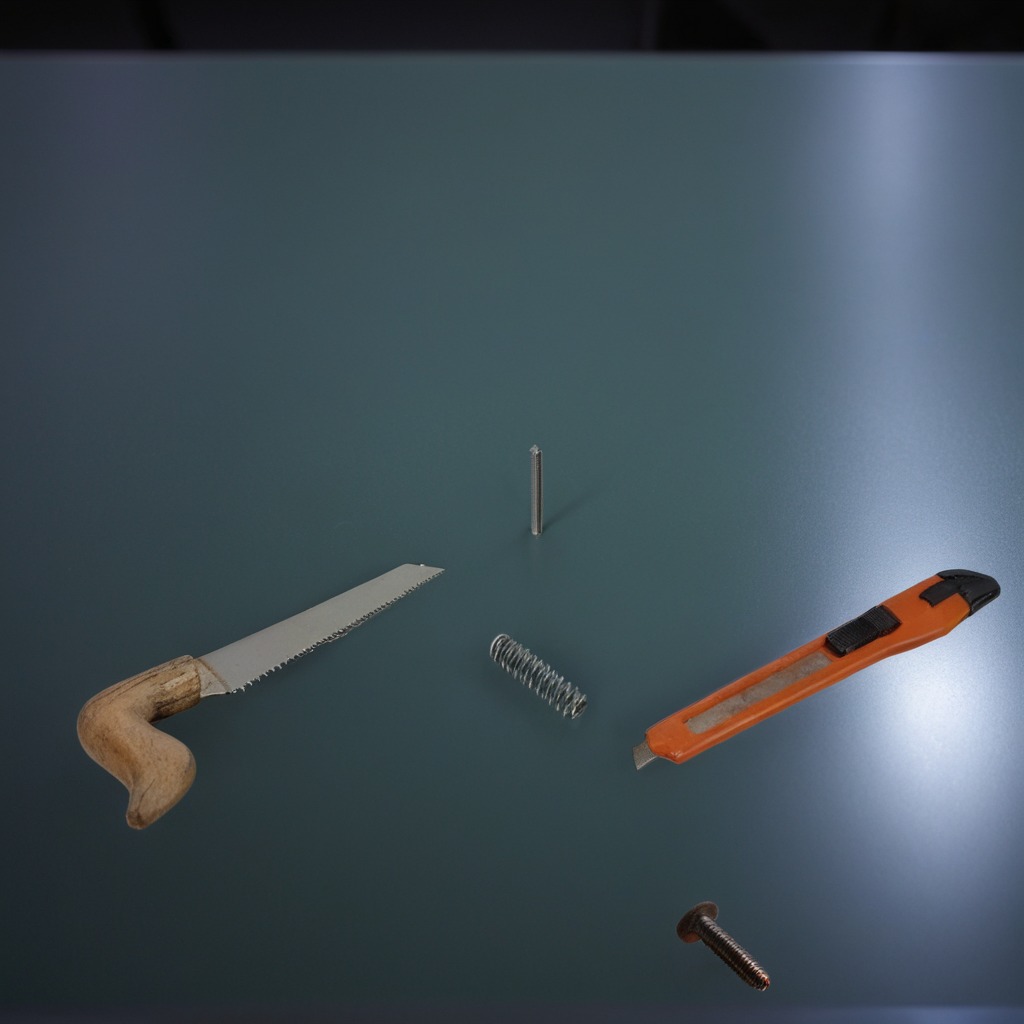
A utility knife, a metal machine screw, an iron nail, a coiled metal spring, and a handheld metal saw are lying on the table.